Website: bh-photo
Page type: customer-info-address
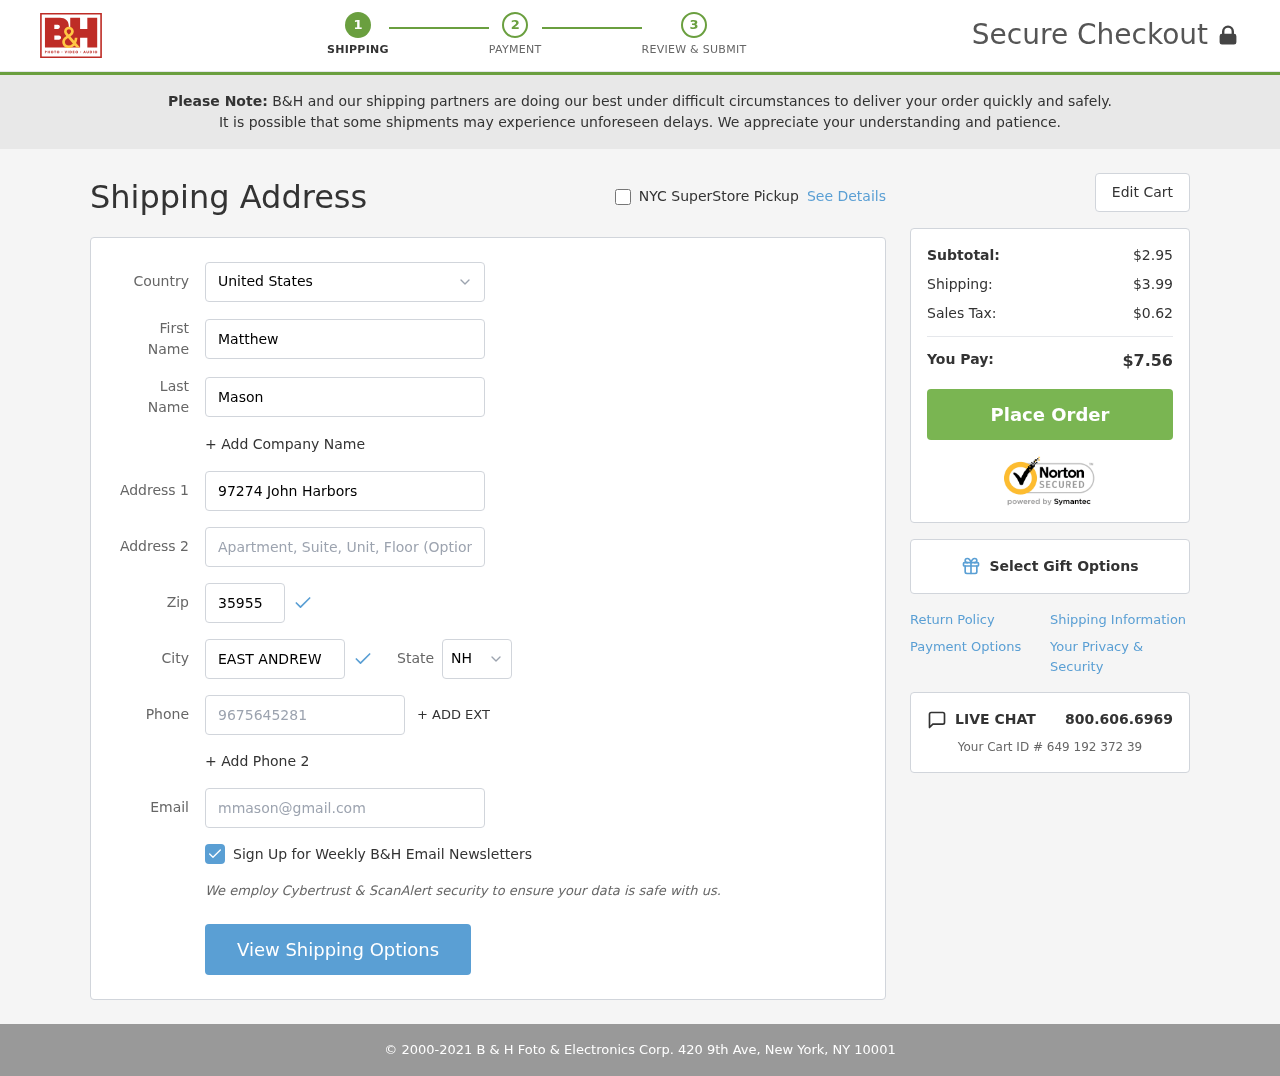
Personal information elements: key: PII_CITY
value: East Andrew
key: PII_COUNTRY
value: United States
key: PII_EMAIL
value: mmason@gmail.com
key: PII_FIRSTNAME
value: Matthew
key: PII_LASTNAME
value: Mason
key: PII_PHONE
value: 9675645281
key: PII_POSTCODE
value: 35955
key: PII_STATE_ABBR
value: NH
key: PII_STREET
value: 97274 John Harbors
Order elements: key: ORDER_SUBTOTAL
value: $2.95
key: ORDER_SHIPPING_COST
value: $3.99
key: ORDER_TAX
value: $0.62
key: ORDER_TOTAL
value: $7.56
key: ORDER_ID
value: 649 192 372 39